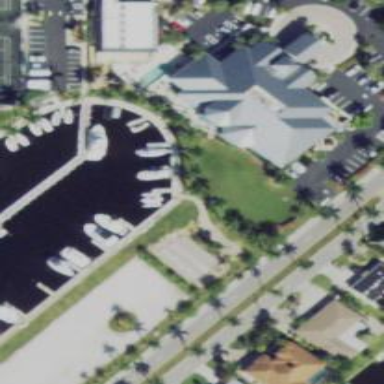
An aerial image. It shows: Marina on leisure land.